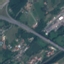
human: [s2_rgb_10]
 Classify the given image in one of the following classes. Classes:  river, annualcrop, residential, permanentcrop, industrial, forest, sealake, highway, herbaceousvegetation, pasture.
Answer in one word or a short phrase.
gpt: Highway